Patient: sex M, age 36
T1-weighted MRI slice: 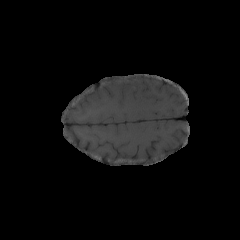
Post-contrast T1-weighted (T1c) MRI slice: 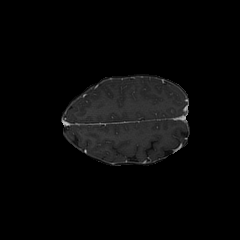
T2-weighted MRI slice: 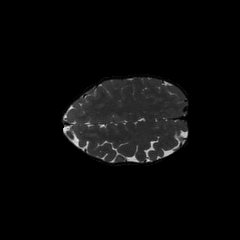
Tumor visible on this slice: no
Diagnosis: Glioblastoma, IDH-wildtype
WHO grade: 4